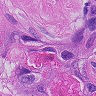
Metastatic tissue present: yes